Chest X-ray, AP view. Patient: 42 years old, sex M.
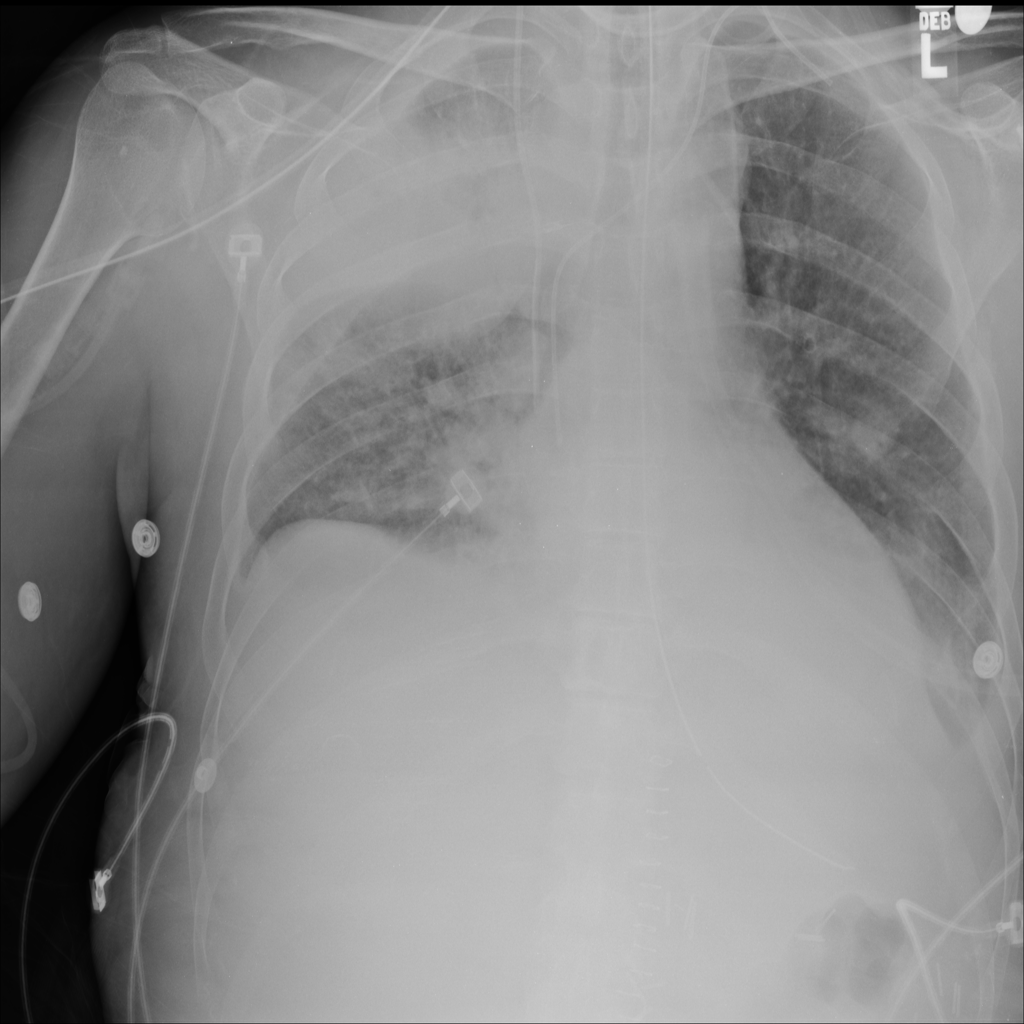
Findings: Consolidation, Effusion